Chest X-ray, PA view. Patient: 36 years old, sex M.
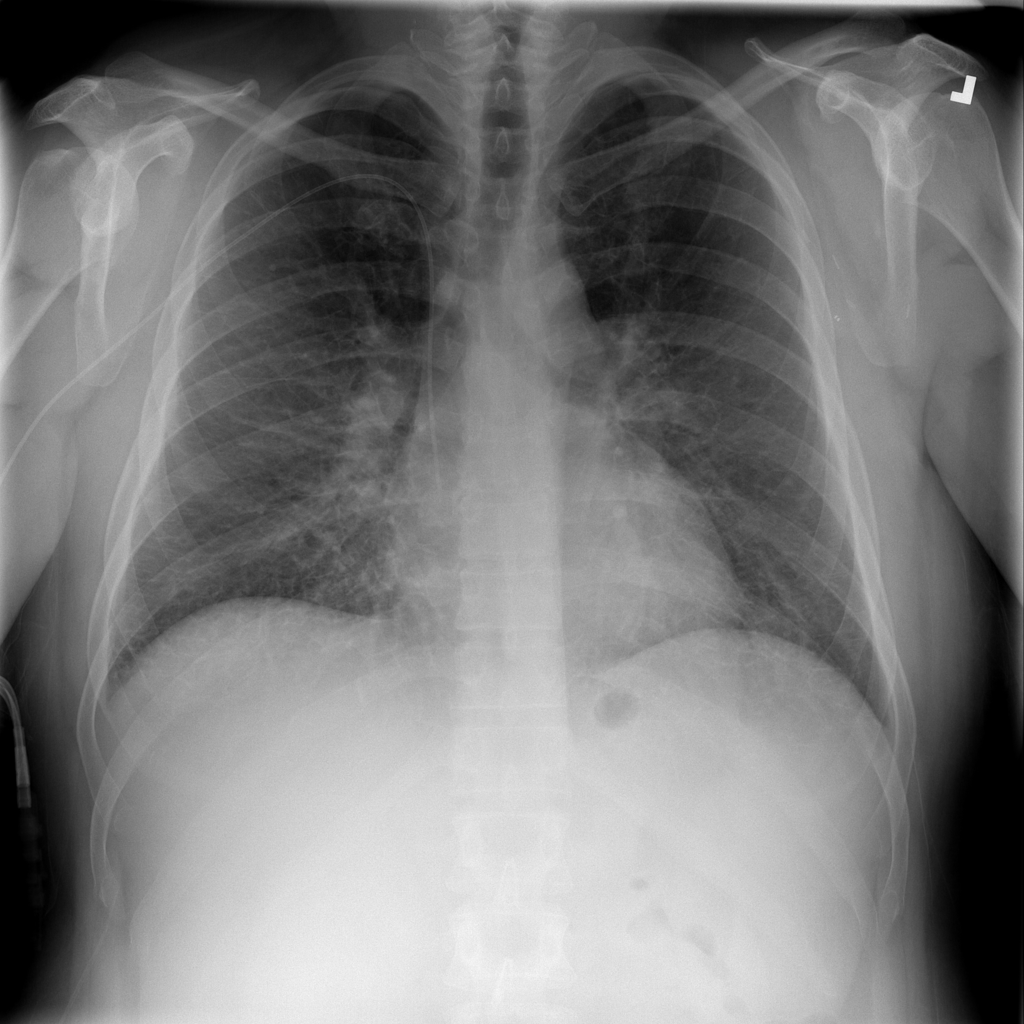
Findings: Consolidation